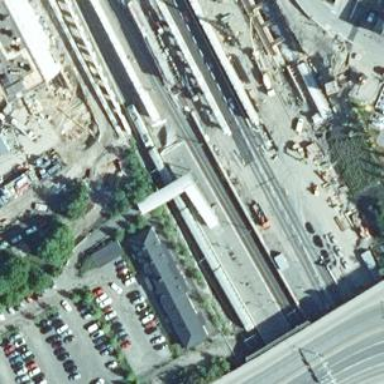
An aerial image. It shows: Close-up of railway platform edge.